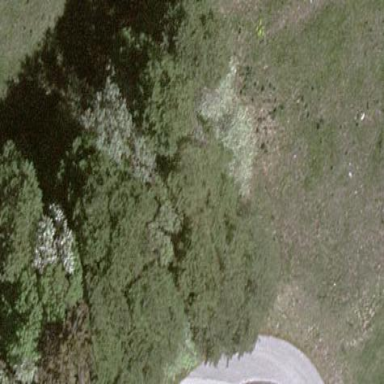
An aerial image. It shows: Forest area.